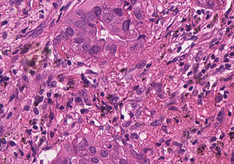
Tumor epithelial tissue: yes
Tumor-associated stroma tissue: yes
Normal tissue: no